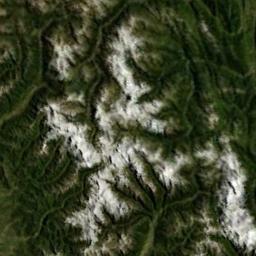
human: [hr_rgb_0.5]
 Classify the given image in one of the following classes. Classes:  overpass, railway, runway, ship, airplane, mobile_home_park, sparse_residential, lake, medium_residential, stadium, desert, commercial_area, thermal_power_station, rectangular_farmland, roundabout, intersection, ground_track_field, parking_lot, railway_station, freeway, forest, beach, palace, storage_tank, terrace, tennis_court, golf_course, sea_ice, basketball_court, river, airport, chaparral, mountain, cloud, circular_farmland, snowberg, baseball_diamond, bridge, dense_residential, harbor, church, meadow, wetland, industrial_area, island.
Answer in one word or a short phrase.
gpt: snowberg